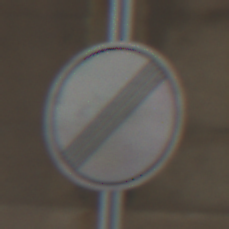
Verkehrszeichen: EndeSaemtlicherBegrenzungen
Umgebung: Roofed, Beach
Tageszeit: Midday
Wetter: Overcast
Licht: Natural
Jahreszeit: NotSpecified
Kontrast: LowContrast